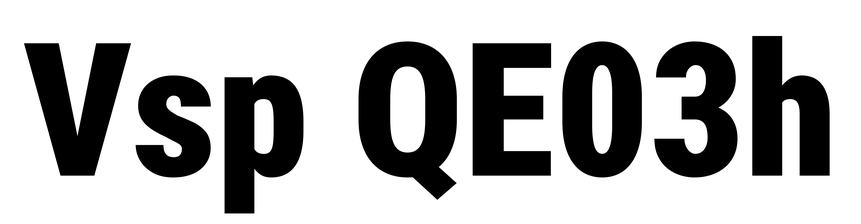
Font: Roboto_Condensed_Black